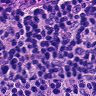
Metastatic tissue present: no